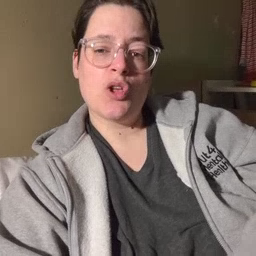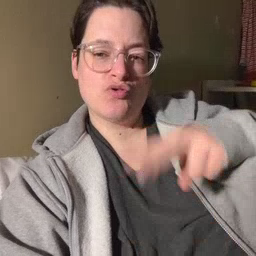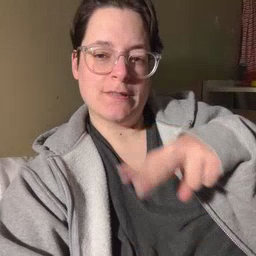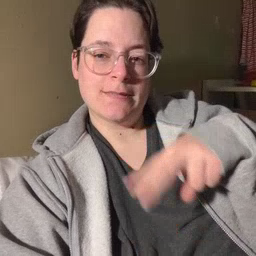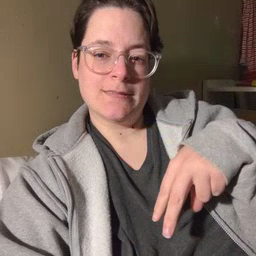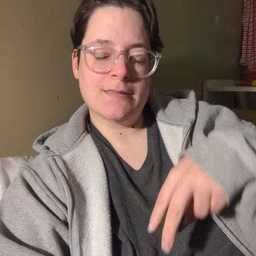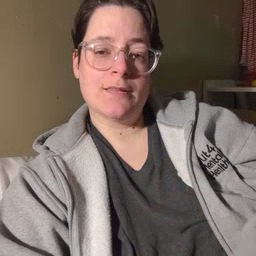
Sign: read